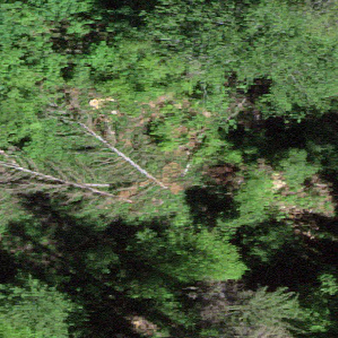
Label: other